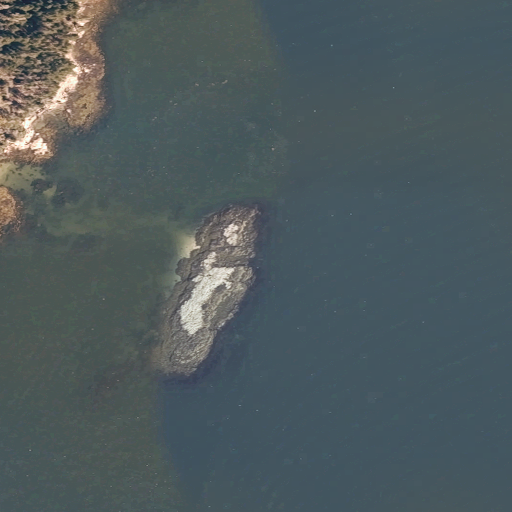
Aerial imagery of bar in Maine named Hog Island Ledge containing open water, herbaceous wetlands, barren land, and evergreen forest